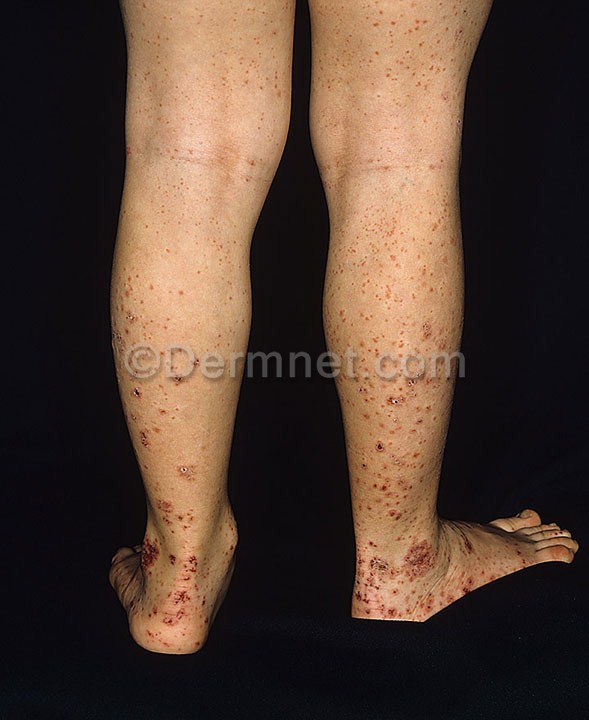
Disease: Vasculitis Photos